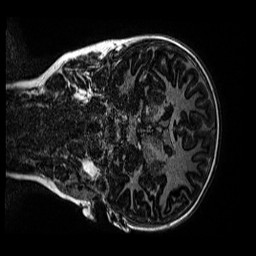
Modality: MP2RAGE
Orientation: coronal
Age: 11
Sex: female
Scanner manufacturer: siemens
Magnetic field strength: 3 T
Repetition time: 4 s
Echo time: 0.00299 s